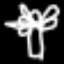
Label: palm tree